Question: I have just completed the first version of my iOS app, <URL>, and am now working on some new features.
One of the new features is a "small" tweak to the OpenGL rendering to force some objects to never be drawn smaller than a minimum size. All of the objects needing this treatment are simple 2 point lines drawn with GL_LINES.
This annotated screenshot explains what I'm after. Ignore the grey lines, the only objects I'm interested in altering are the yellow wider lines.

I have googled this extensively and it seems what I need to do is alter the geometry of the lines using a vertex shader. I'm quite new to GLSL and most shader examples I can find deal with applying lighting and other effects, eg: <URL>.
My current vertex shader is extremely basic:
'''
// GL_LINES vertex shader
uniform mat4 Projection;
uniform mat4 Modelview;
attribute vec4 Position;
attribute vec4 SourceColor;
varying vec4 DestinationColor;
void main(void) {
DestinationColor = SourceColor;
gl_Position = Projection * Modelview * Position;
}
'''
As is my fragment shader:
'''
// GL_LINES fragment shader
varying lowp vec4 DestinationColor;
void main(void) {
gl_FragColor = DestinationColor;
}
'''
My guess as to what is required:
- - -
Caveats and other notes:
1. But if you zoom out won't this cause the model to be just a blob of orange on the screen? Yes, this is exactly the effect I'm after.
'''
uniform mat4 Projection;
uniform mat4 Modelview;
uniform float MinimumHeight;
attribute vec4 Position;
attribute vec4 ObjectCenter;
attribute vec4 SourceColor;
varying vec4 DestinationColor;
void main(void) {
// screen-space position of this vertex
vec4 screenPosition = Projection * Modelview * Position;
// screen-space mid-point of the object this vertex belongs to
vec4 screenObjectCenter = Projection * Modelview * ObjectCenter;
// Z should be 0 by this time and the projective transform in w.
// scale so w = 1 (these two should be in screen-space)
vec2 newScreenPosition = screenPosition.xy / screenPosition.w;
vec2 newObjectCenter = screenObjectCenter.xy / screenObjectCenter.w;
float d = distance(newScreenPosition, newObjectCenter);
if (d < MinimumHeight && d > 0.0) {
// Direction of this object, this really only makes sense in the context
// of a line (eg: GL_LINES)
vec2 towards = normalize(newScreenPosition - newObjectCenter);
// Shift the center point then adjust the vertex position accordingly
// Basically this converts: *--x--* into *--------x--------*
newObjectCenter = newObjectCenter + towards * MinimumHeight;
screenPosition.xy = newObjectCenter.xy * screenPosition.w;
}
gl_Position = screenPosition;
DestinationColor = SourceColor;
}
'''
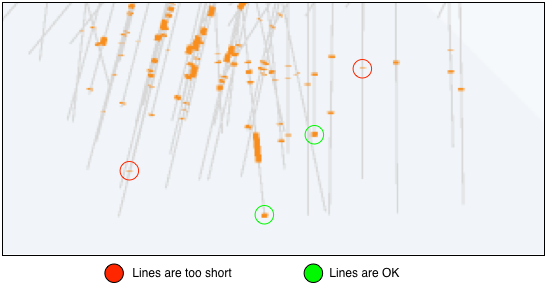
Answer: Note that I didn't test the code, but it should illustrate the solution.
If you want to use shaders, add in another uniform vec4 that is the center position of your line. Then you can do something similar to (note center could be precomputed on the CPU once):
'''
uniform float MIN; //Minimum size of blob on-screen
uniform vec4 center; //Center of the line / blob
...
vec4 screenPos = Projection * Modelview * Position;
vec4 center = Projection * Modelview * Position;
//Z should be 0 by this time and the projective transform in w.
//scale so w = 1 (these two should be in screen-space)
vec2 nScreenPos = screenPos.xy / screenPos.w;
vec2 nCenter = center.xy / center.w;
float d = distance(nScreenPos, nCenter);
if (d < MIN && d > 0)
{
vec2 towards = normalize(nScreenPos - nCenter);
nCenter = nCenter + towards * MIN;
screenPos.xy = nCenter.xy * screenPos.w;
}
gl_Position = screenPos;
'''
Find where on the screen the vertex would be drawn, then from the center of the blob stretch it if needed to ensure a minimum size.
This example is for round objects. For corners, you could make 'MIN' an attribute so the distance from the center varies on a per-vertex basis.
If you just want something more box-like, check that the minimum distance of the x and y coordinates separately.
On the CPU, you could compute the coordinates in screen-space and scale accordingly before submitting to the GPU.